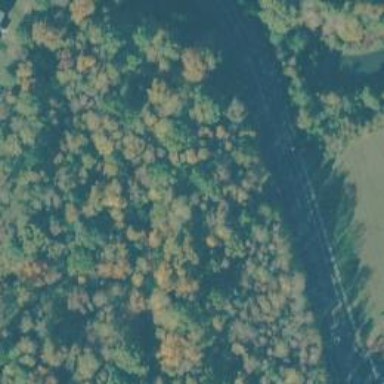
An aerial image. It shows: Serene woodland landscape.